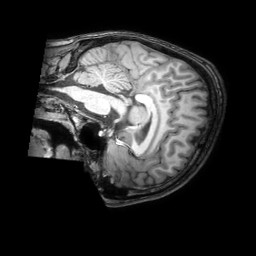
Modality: T1w
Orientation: sagittal
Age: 21
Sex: male
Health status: healthy
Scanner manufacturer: philips
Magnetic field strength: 3 T
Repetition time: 0.0079 s
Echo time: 0.0035 s